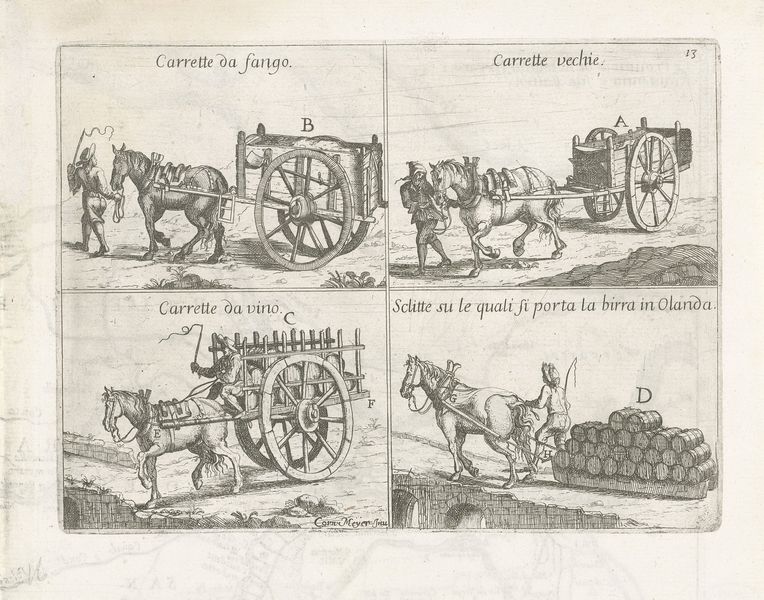
Titel: Vier karmodellen
Künstler: Cornelis Meijer
Standort: Amsterdam
Institution: Rijksmuseum
Schlagwörter: homme, gravure, cheval, chevaux, vin, dessin, trait, planche, charette, attelage, voiture, charettes, tonneaux, carriole, typologie, type, différences, cehval, attelages, fange, bière